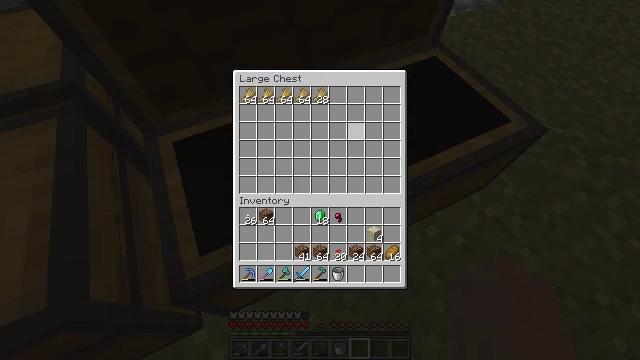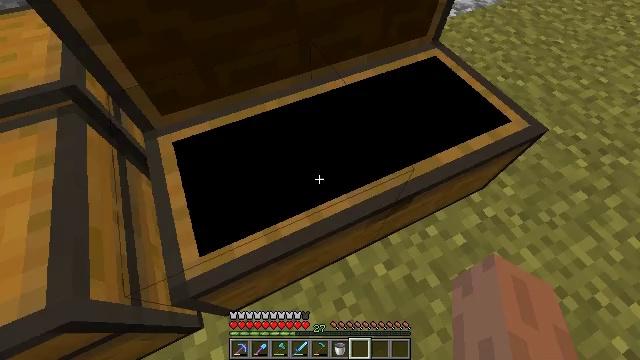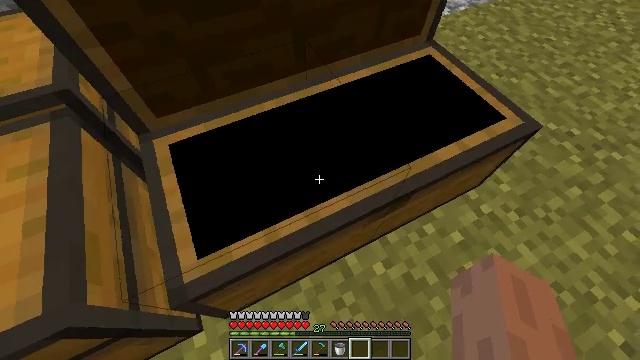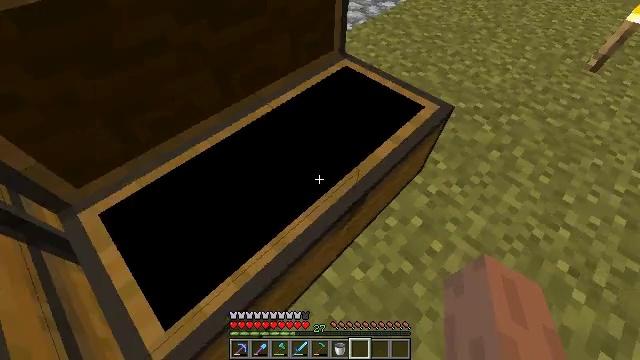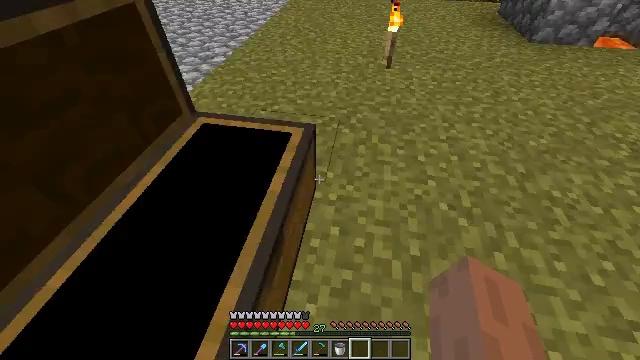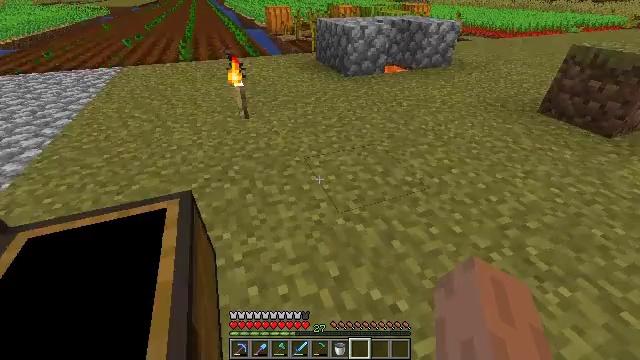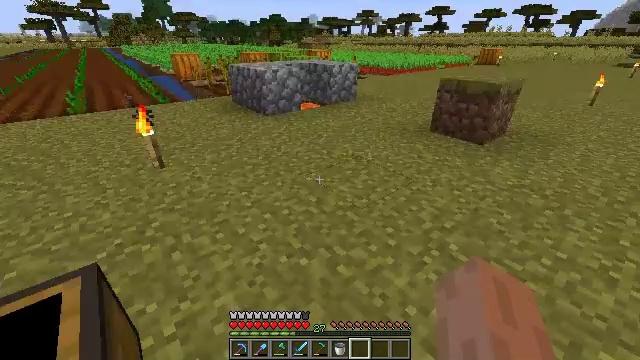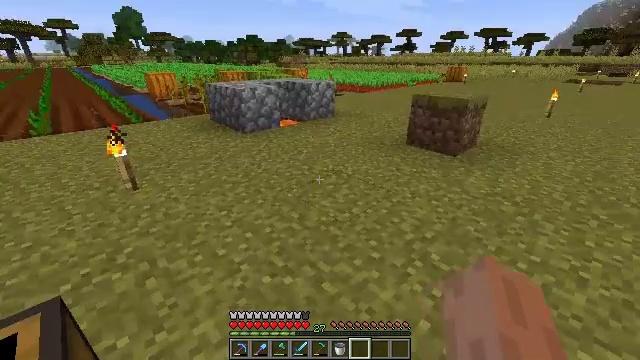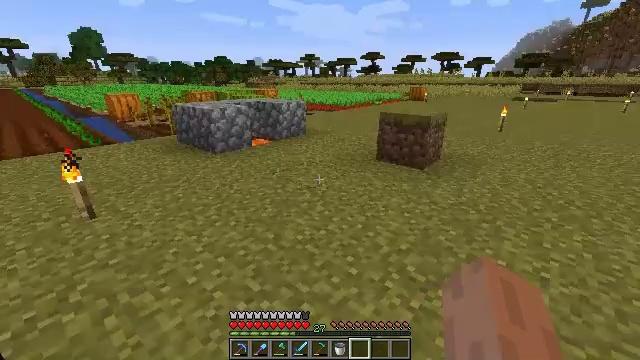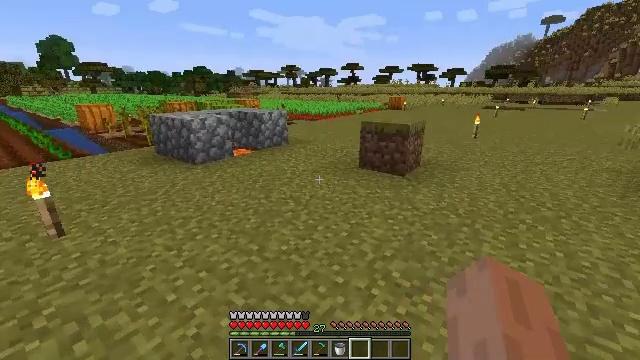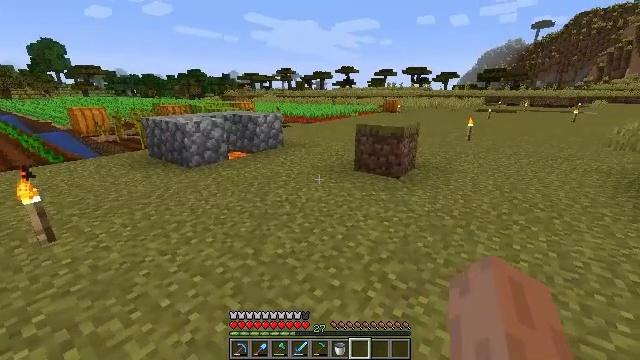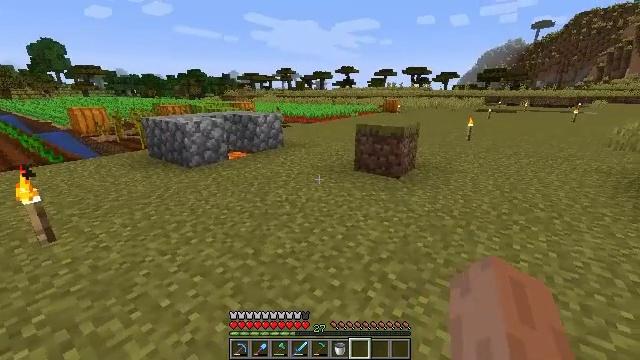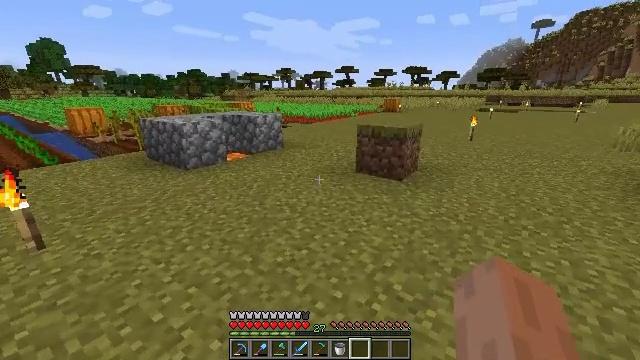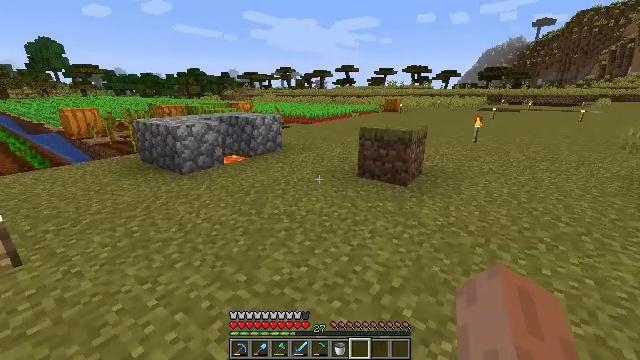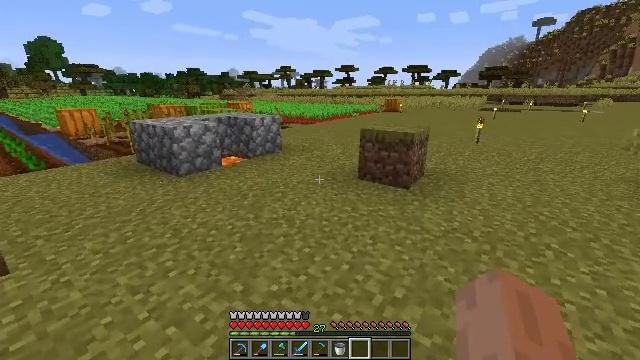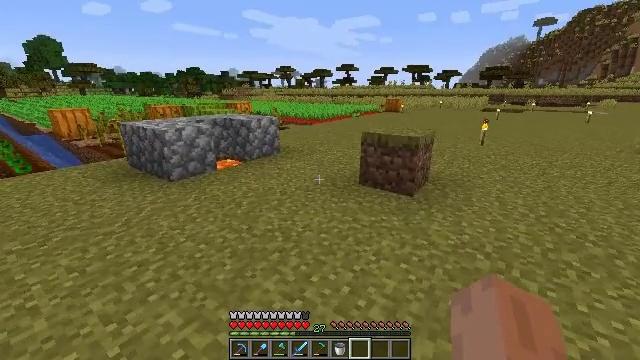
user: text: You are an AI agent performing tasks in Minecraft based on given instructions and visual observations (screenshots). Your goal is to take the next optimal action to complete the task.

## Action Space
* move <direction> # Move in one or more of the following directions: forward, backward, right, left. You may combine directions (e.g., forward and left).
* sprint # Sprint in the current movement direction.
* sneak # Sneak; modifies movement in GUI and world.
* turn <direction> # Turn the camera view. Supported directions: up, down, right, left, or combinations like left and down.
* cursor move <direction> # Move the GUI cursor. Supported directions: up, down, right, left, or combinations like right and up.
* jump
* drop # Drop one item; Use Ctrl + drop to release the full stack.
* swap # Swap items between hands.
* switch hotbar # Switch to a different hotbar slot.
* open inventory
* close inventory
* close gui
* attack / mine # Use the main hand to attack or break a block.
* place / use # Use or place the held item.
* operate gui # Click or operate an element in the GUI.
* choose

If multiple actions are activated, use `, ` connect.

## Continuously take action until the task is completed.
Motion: motion action
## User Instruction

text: Break the pumpkin to collect it.
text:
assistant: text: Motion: no_op
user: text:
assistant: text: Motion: turn right
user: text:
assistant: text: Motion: turn right and up
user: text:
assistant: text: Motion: turn right and up
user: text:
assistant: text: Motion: turn right and up
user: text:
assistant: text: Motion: turn right and up
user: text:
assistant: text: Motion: turn right and up
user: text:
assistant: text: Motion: turn right and up
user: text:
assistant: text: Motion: turn right and up
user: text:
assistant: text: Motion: turn right
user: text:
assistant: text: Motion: move forward
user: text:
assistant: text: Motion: move forward
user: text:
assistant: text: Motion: move forward
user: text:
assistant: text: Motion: move forward
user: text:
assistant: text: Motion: move forward
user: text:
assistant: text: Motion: move forward
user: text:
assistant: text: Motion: move forward
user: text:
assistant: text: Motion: move forward
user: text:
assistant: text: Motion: move forward
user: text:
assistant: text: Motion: move forward
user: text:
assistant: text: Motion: move forward
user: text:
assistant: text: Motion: move forward, turn left
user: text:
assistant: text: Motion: move forward, turn left
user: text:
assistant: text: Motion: move forward and move right, turn left
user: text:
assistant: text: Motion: move forward and move right, turn left
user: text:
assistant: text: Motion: move forward and move right, turn left
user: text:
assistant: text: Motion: move forward and move right
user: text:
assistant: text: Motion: move forward and move right
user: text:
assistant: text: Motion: move forward and move right
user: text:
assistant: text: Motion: move forward and move right